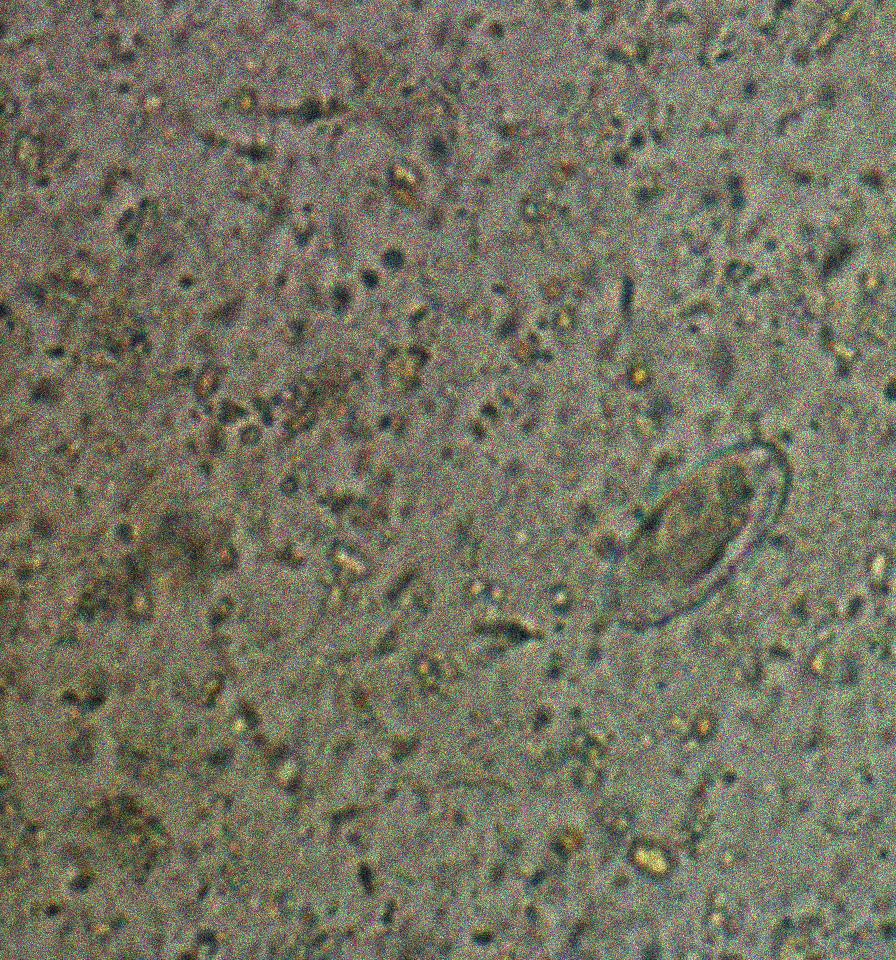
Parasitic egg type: Enterobius vermicularis